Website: home-depot
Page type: account-selection
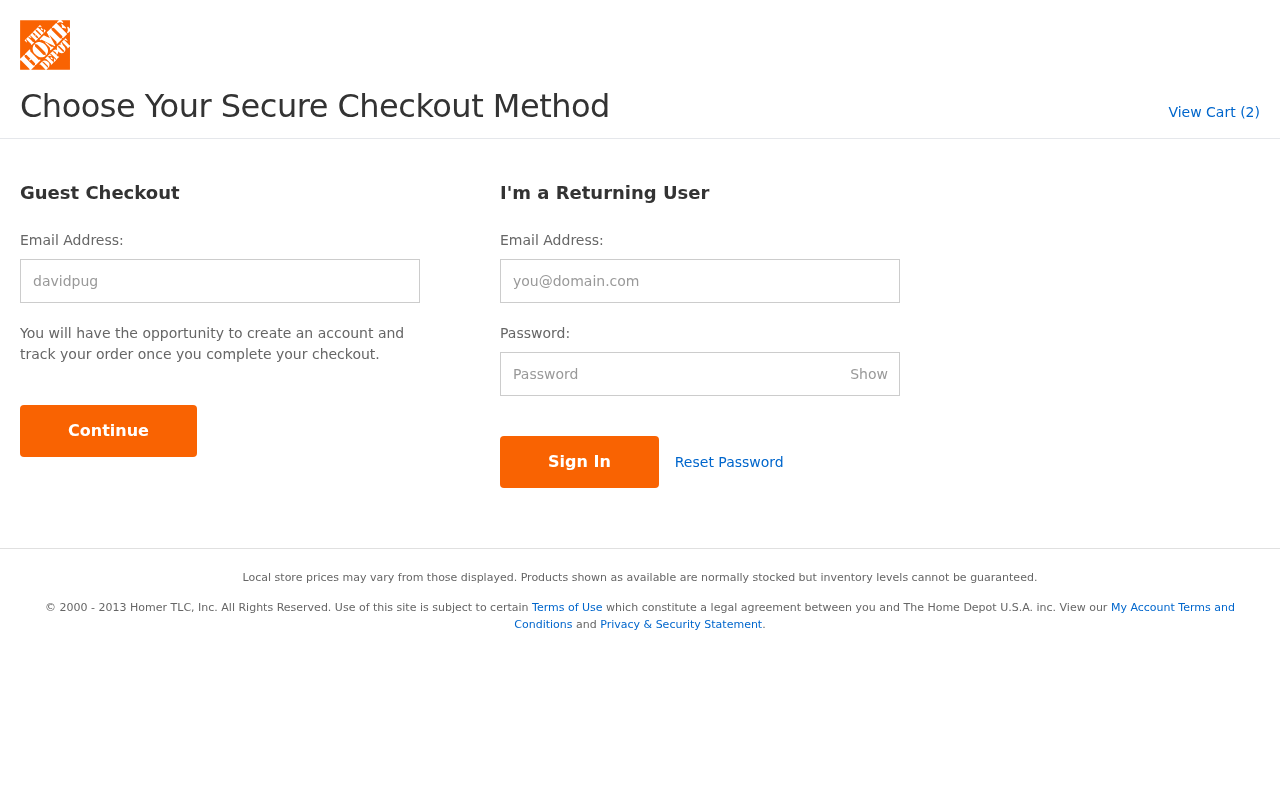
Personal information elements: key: PII_LOGIN_USERNAME
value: davidpugh65
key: PII_LOGIN_USERNAME2
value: davidpugh65
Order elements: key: ORDER_NUM_ITEMS
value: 2